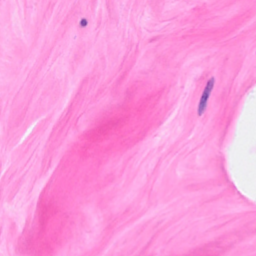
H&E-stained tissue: Breast